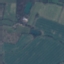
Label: Pasture